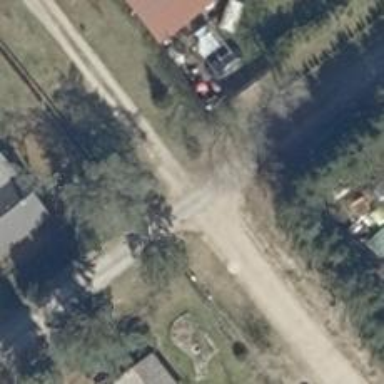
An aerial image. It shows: Residential road.